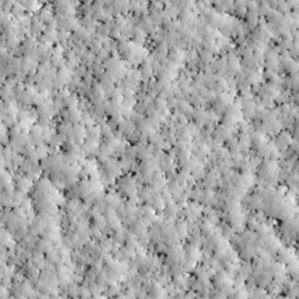
Label: non_frost